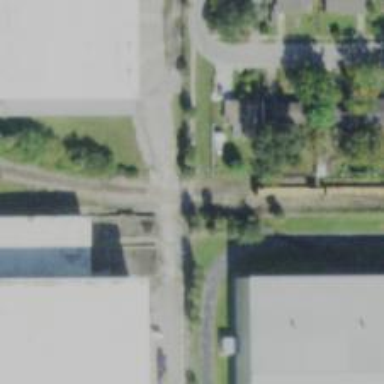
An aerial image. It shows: Railway crossing.